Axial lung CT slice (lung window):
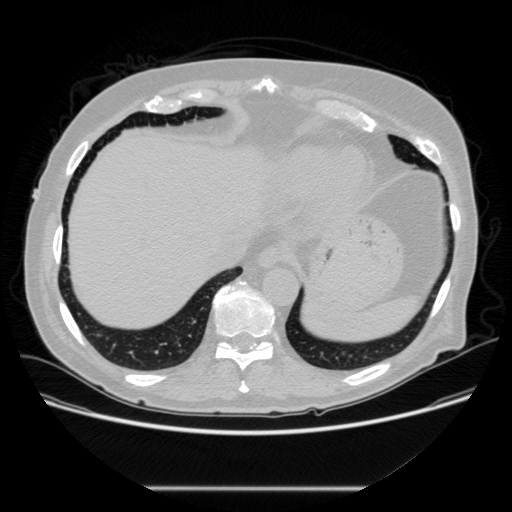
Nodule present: no